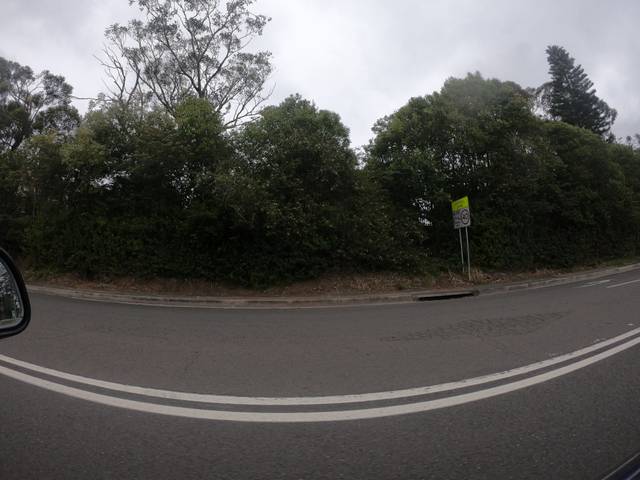
Region: Australia
Coordinates: -34.426, 150.872